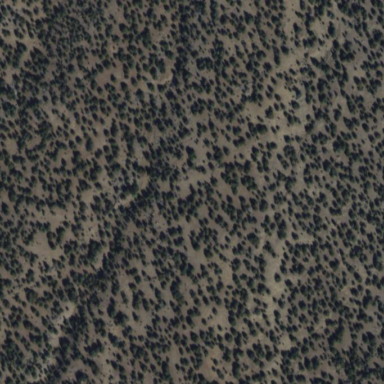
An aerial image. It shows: Patch of scrub vegetation.